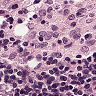
Metastatic tissue present: no